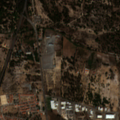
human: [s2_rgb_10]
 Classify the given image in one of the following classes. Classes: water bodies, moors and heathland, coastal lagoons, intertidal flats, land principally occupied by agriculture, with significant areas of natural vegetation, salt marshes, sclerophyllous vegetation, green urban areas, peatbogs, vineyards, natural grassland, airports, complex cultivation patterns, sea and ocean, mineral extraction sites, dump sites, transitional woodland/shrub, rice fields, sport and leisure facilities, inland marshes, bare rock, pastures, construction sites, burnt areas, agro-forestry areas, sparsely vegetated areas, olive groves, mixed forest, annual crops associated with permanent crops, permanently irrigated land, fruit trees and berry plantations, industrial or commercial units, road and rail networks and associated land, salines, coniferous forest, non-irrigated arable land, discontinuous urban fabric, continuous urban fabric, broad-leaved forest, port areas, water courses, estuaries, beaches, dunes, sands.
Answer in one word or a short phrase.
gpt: discontinuous urban fabric, annual crops associated with permanent crops, land principally occupied by agriculture, with significant areas of natural vegetation, mixed forest, transitional woodland/shrub